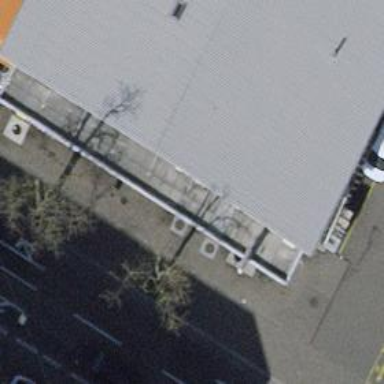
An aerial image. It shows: Fuel station.